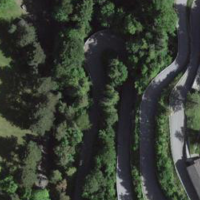
EUNIS habitat code: 41
Species observed at this site:
Acer pseudoplatanus